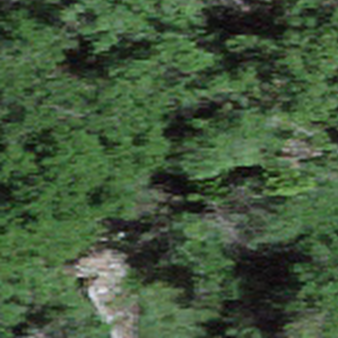
Label: other